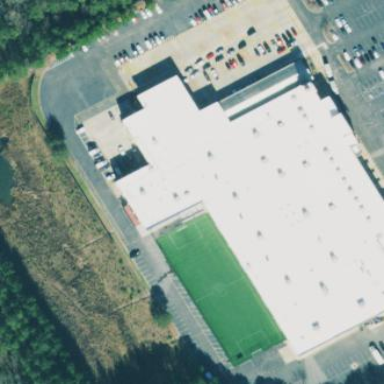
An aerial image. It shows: Mall building.